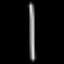
Label: line